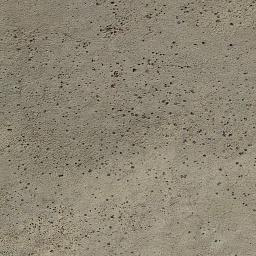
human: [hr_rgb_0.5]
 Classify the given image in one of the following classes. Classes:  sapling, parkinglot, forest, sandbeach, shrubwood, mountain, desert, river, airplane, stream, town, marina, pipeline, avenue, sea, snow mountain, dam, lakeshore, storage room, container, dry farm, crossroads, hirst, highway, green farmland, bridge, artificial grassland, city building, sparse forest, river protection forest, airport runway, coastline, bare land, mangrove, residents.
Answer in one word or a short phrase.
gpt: bare land